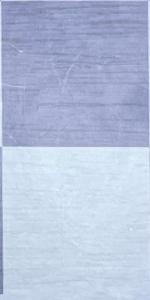
Label: Empty